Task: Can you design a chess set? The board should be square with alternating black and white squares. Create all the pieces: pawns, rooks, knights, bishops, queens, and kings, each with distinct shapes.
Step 1064:
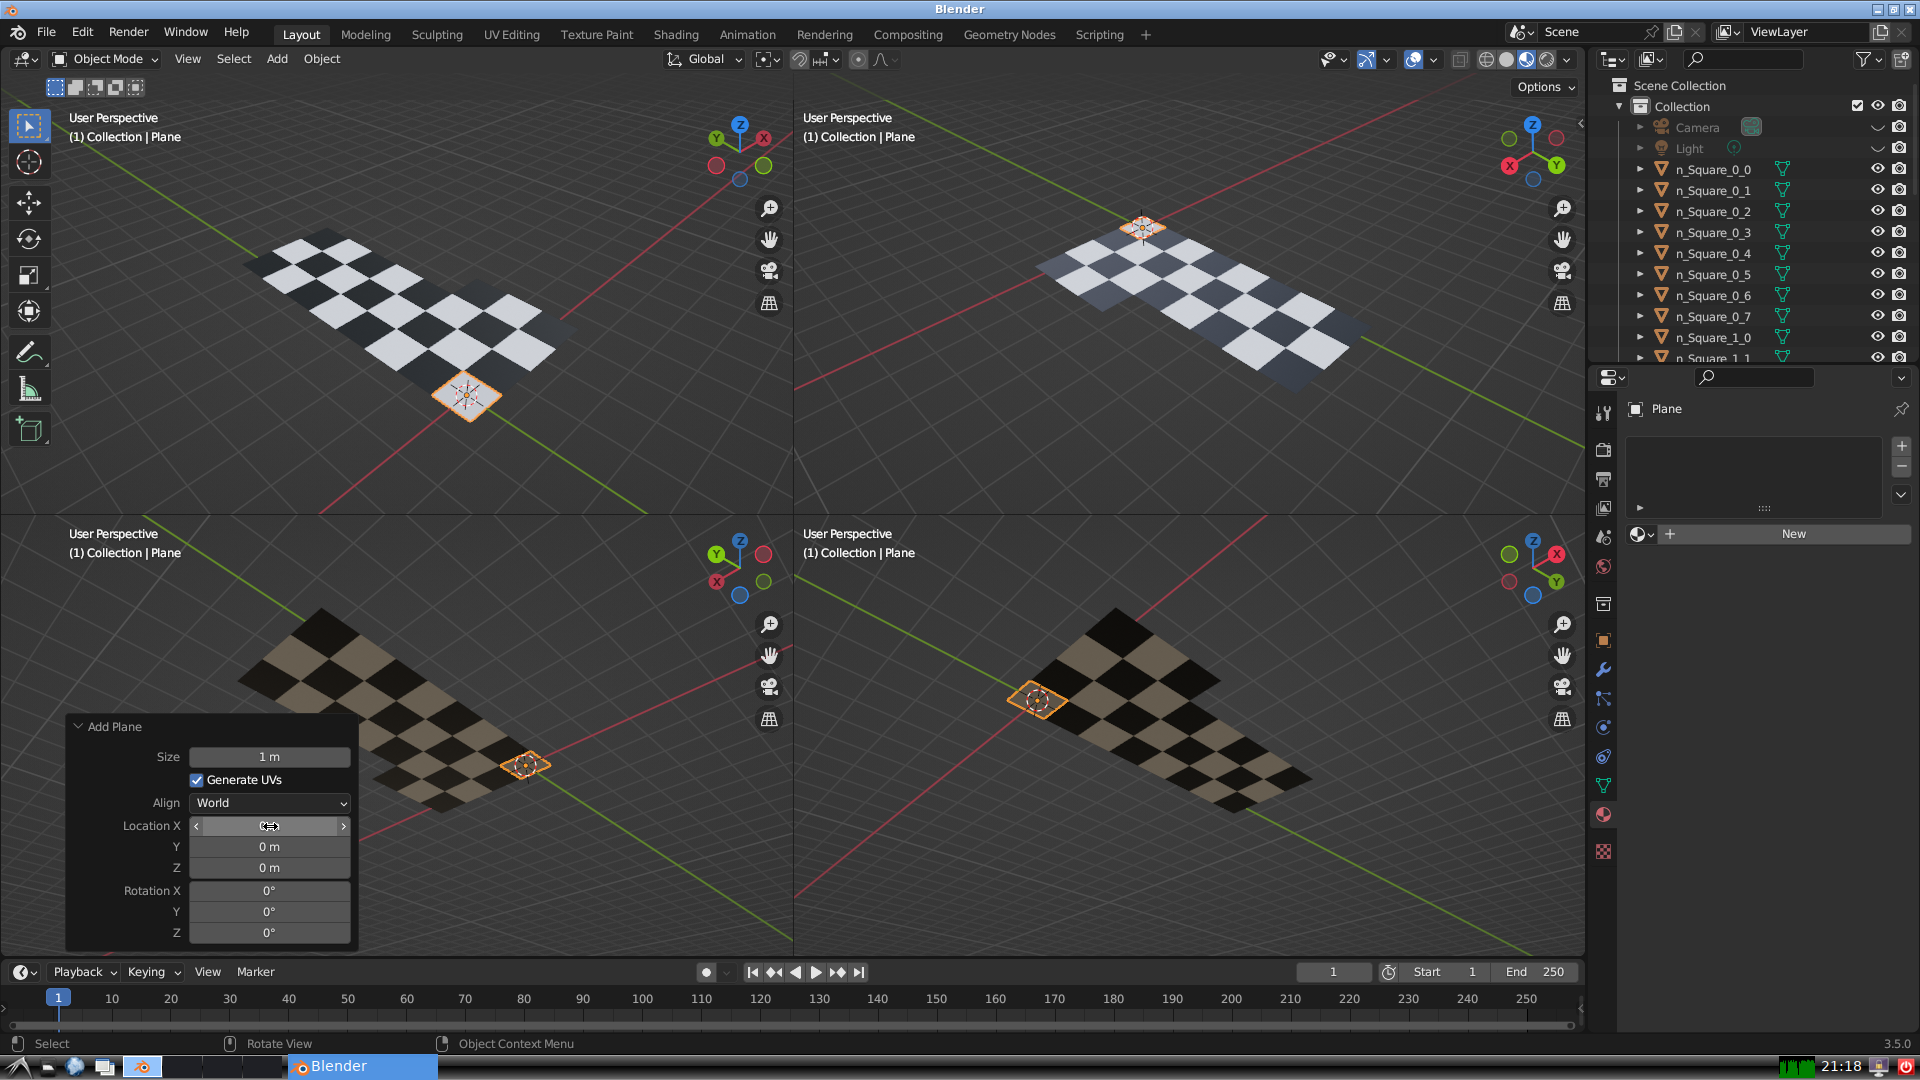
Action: click: no